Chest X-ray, PA view. Patient: 29 years old, sex F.
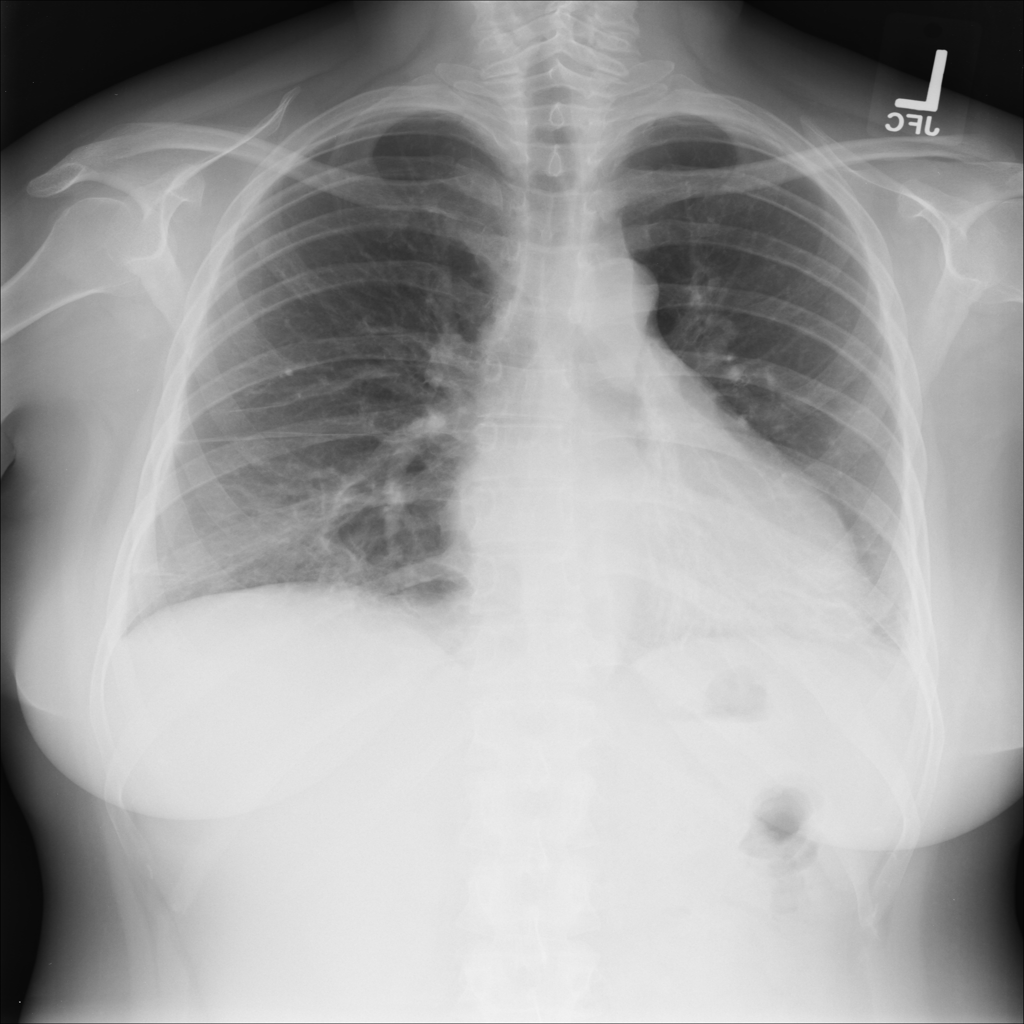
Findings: Cardiomegaly, Effusion, Infiltration, Pleural_Thickening